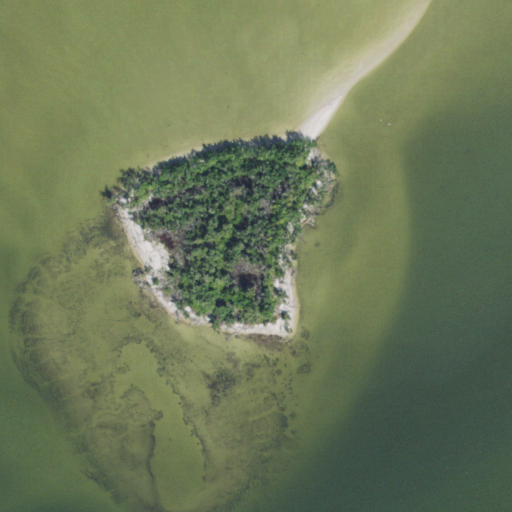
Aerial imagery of island in Florida named Stop Keys containing open water, woody wetlands, and herbaceous wetlands